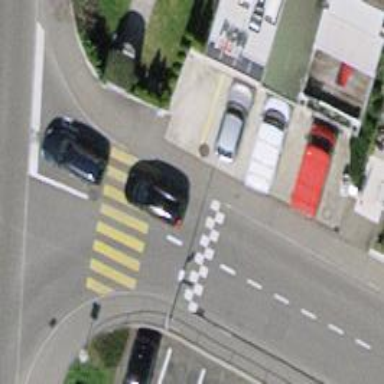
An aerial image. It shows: Kerb serving as barrier.